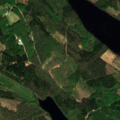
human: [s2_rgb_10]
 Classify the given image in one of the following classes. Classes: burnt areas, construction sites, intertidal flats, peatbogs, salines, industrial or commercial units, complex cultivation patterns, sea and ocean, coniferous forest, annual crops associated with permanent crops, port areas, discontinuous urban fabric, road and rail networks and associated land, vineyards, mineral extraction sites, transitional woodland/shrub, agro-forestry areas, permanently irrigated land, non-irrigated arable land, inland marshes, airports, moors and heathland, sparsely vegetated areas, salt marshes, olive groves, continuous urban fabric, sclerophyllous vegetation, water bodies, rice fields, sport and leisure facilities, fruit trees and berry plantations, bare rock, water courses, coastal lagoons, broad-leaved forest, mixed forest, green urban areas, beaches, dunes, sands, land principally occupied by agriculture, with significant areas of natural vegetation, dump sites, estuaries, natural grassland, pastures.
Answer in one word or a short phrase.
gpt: broad-leaved forest, coniferous forest, mixed forest, transitional woodland/shrub, water bodies